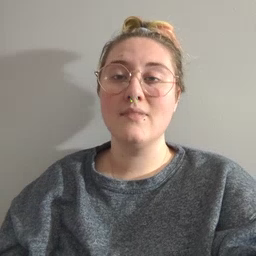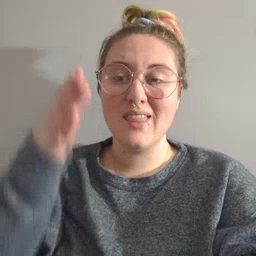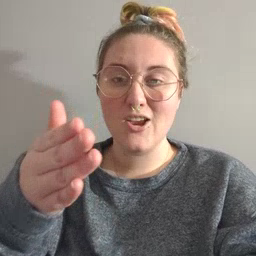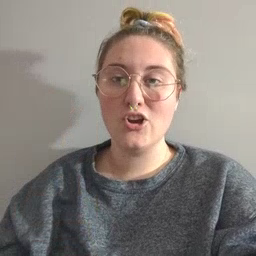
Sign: there